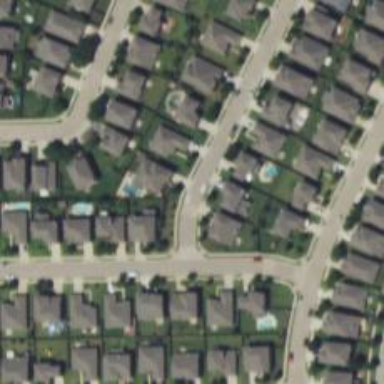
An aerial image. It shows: Residential road.